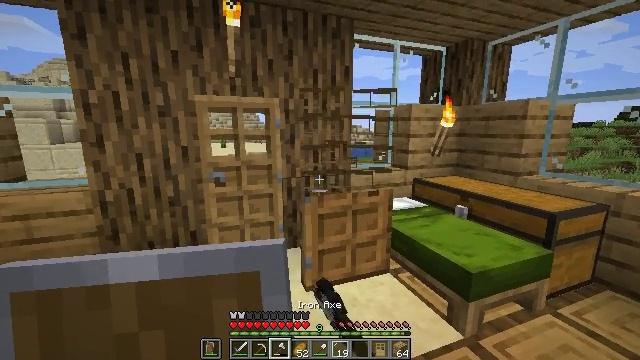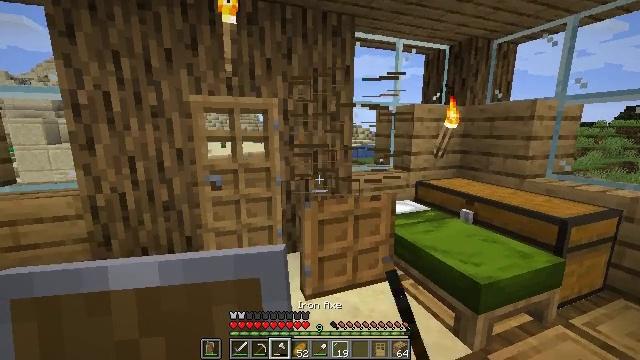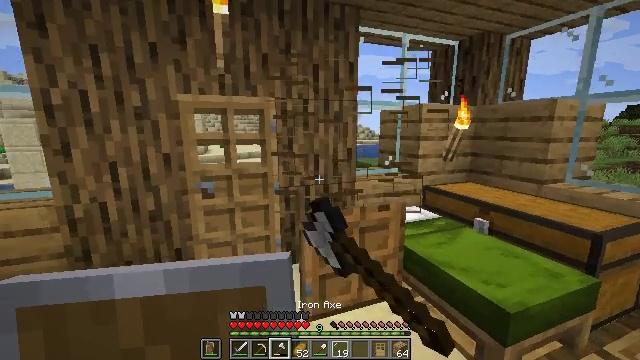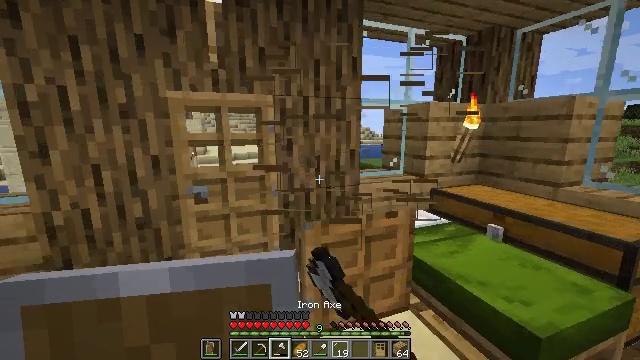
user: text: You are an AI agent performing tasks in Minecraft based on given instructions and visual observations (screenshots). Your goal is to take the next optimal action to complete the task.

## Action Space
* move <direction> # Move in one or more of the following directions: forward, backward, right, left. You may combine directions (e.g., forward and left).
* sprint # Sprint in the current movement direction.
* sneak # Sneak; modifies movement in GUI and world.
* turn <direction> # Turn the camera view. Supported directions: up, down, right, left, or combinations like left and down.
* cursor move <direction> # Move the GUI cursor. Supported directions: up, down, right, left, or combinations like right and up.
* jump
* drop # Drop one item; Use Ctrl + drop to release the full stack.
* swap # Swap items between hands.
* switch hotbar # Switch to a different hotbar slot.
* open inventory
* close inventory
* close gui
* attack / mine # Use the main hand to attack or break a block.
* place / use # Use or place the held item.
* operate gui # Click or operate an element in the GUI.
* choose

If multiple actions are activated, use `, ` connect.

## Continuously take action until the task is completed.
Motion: motion action
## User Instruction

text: Collect the oak door by breaking it.
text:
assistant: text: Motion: move forward, attack / mine
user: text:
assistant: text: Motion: move forward, attack / mine
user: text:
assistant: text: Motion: move forward, attack / mine
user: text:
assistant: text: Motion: attack / mine